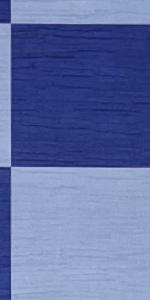
Label: Empty